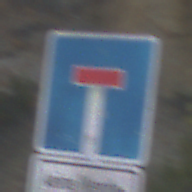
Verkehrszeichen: Sackgasse
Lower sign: HinweisGeaenderteVorfahrtVerkehrsfuehrungVerkehrsregelung3
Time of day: MorningAfternoon
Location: Outdoor (Nature)
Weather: Clear
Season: NotSpecified
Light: Natural